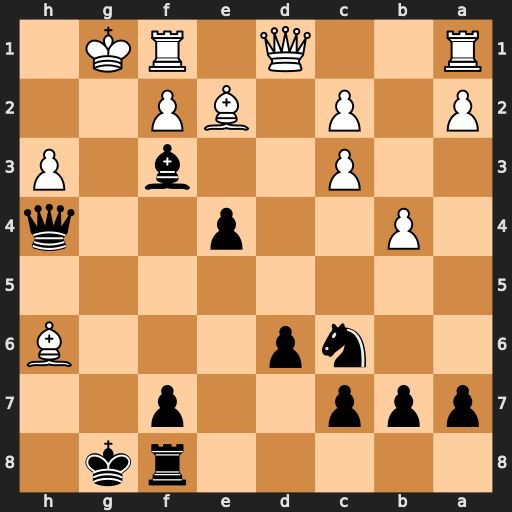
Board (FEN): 5rk1/ppp2p2/2np3B/8/1P2p2q/2P2b1P/P1P1BP2/R2Q1RK1
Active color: b
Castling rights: -
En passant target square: -
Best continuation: Qxh3 Bxf3 exf3 Qxf3 Qxf3